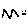
Label: zigzag